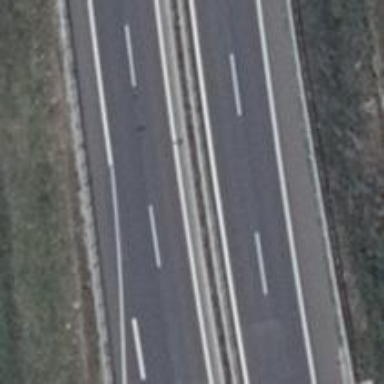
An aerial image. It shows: This is trunk highway with motorroad.